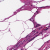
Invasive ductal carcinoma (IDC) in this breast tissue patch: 0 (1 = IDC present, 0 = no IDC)